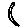
Label: moon